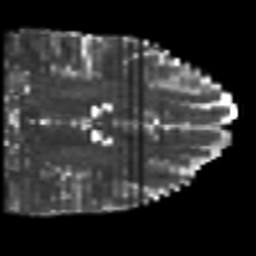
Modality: T2w
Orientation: coronal
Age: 23
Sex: female
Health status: healthy
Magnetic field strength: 3 T
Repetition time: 7 s
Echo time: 0.0926 s